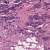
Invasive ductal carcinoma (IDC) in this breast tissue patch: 1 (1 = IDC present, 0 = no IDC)